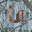
Label: 6